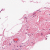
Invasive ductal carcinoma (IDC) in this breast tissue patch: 0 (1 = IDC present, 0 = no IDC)